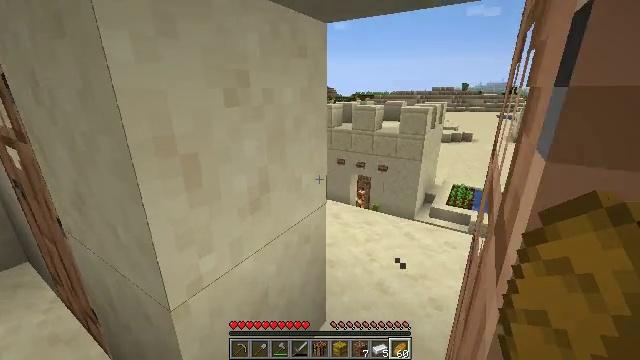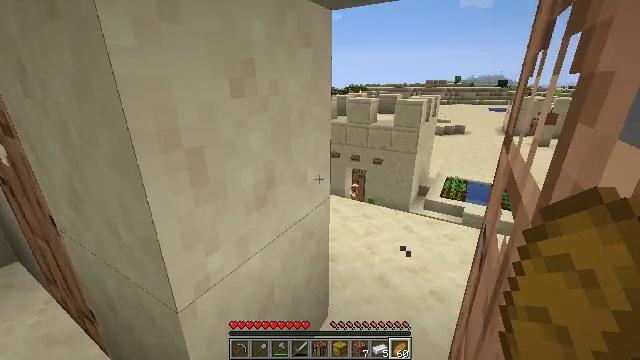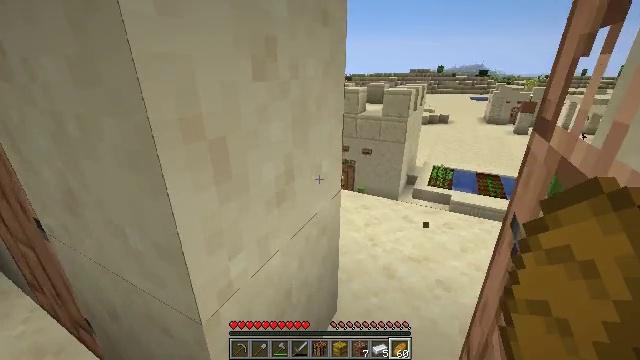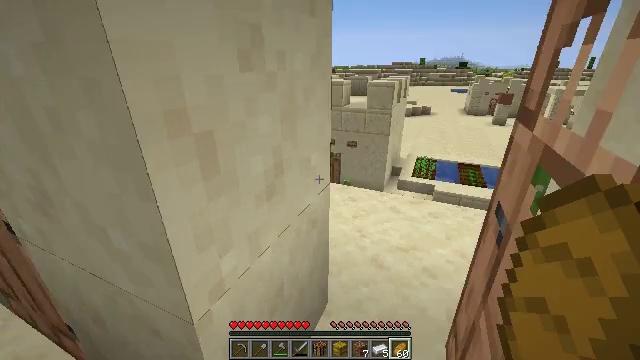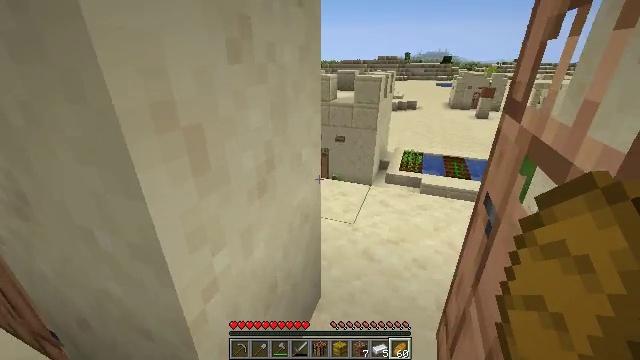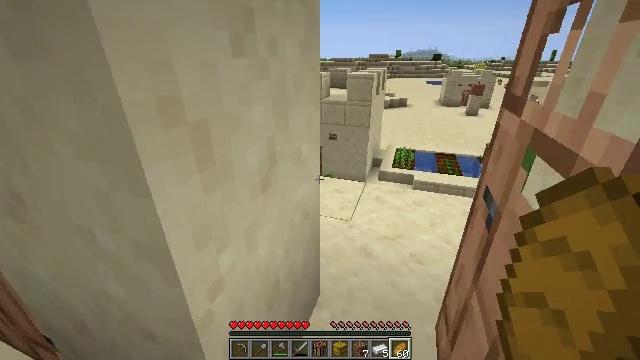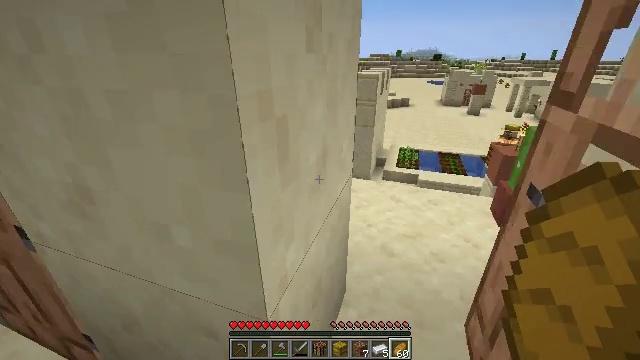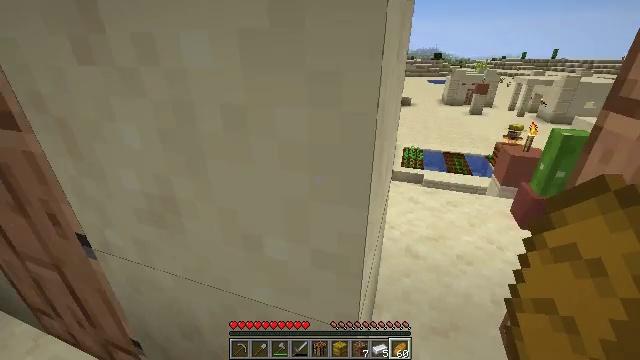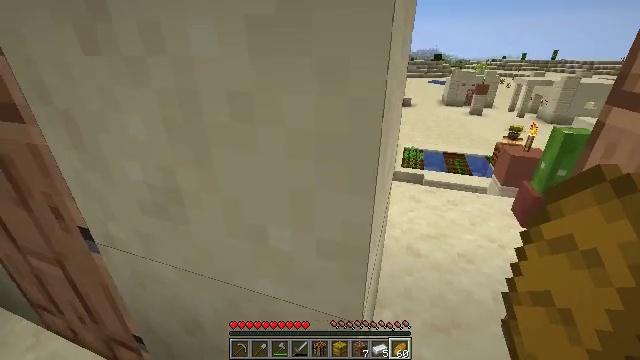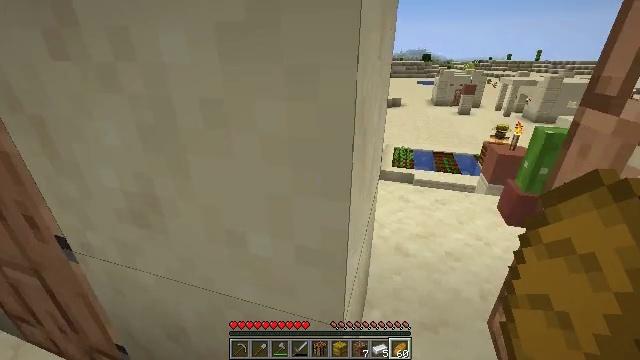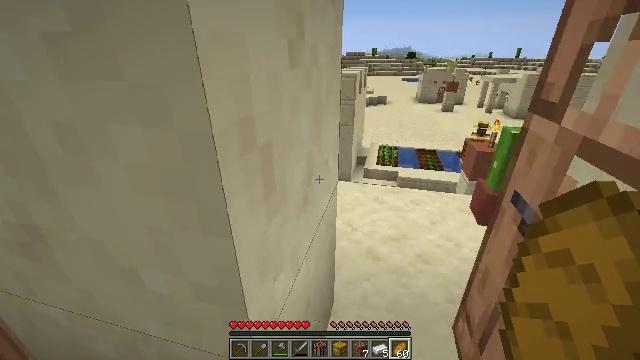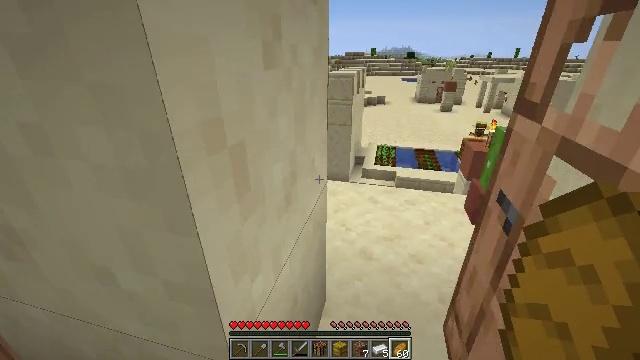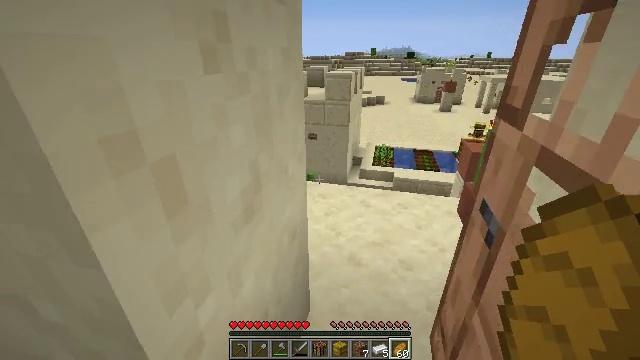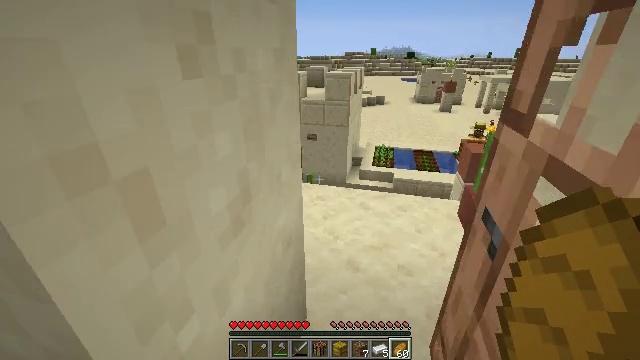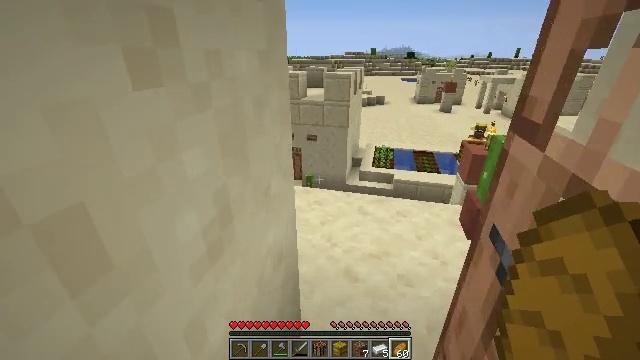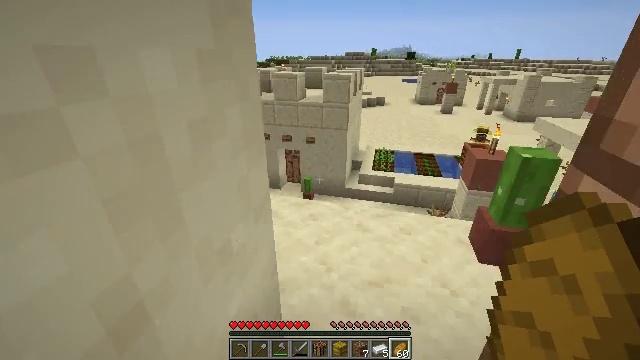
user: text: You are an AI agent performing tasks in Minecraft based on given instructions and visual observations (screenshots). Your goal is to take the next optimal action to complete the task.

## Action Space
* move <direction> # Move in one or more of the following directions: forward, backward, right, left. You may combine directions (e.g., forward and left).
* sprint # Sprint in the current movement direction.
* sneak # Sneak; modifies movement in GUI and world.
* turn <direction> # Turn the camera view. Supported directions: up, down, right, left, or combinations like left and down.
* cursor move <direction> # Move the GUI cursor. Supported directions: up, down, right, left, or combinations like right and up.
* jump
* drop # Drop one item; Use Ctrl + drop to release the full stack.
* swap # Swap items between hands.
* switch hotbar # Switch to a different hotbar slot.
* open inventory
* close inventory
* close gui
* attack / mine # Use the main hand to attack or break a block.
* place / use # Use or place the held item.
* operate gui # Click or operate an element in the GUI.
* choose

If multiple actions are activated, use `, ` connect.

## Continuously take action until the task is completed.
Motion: motion action
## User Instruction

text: Collect the lime bed for later use.
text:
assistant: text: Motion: move forward, turn right and down
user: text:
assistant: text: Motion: turn right and down
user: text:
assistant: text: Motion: turn right and down
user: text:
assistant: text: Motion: turn right and down
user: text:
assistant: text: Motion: move left, turn right
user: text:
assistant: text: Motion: move left
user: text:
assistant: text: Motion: move left
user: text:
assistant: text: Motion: move right
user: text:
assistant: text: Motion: move right, turn right
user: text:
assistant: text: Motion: move forward and move right, turn right
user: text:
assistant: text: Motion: move forward and move right
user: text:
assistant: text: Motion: move forward
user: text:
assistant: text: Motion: move forward
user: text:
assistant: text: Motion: move forward
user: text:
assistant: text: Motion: move forward
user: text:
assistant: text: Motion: move forward
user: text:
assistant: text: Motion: move forward
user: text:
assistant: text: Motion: move forward
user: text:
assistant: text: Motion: move forward
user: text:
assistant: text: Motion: move forward, turn left
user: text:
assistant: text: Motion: move forward, turn left
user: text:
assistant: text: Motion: move forward, sprint, turn left
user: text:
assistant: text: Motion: move forward, sprint, turn left
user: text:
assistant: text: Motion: move forward, sprint, turn left
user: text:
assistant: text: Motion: move forward, sprint, turn left
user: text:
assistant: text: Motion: move forward, sprint, turn left
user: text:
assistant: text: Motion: move forward, sprint, turn left
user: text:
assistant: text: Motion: move forward, sprint, turn left
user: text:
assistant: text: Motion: move forward, sprint, jump
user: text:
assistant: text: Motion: move forward, sprint, jump